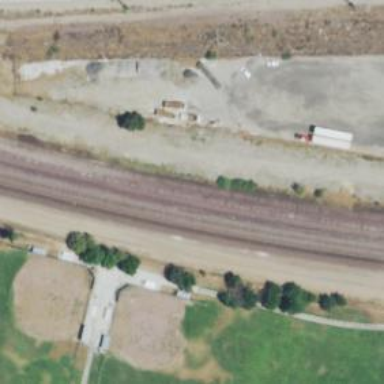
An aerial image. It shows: Disused railway spur line.